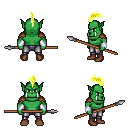
a pixel art fantasy rpg character, male body template, orc, green skin, leather shoulder armor, metal pants, gold mohawk hairstyle, white cloth bracers, brown shoes, spear, four views (front, back, left, right), 2x2 character sprite sheet, small pixel art, hard edges, no anti-aliasing